Interaction volume radius: 5 \u00c5
Interaction volume height: 20 \u00c5
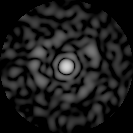
Disorder parameter: 0.8013